Question: I am trying to label white objects in a binary image using MATLAB. Basically, my aim is to detect water bodies in a aerial map image and then convert the cimage to binary and then label the bodies. Here is an image example of my output after detecting the bodies and converting to binary. How can I now possibly create a create rectangle around the white objects and label them with text(using connected components)? Thank you!

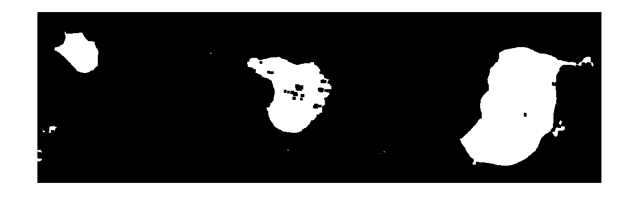
Answer: Try this -
'''
%%// Read in the image file
img = im2bw(imread(FILE));
%%// Get bounding box stats
stats = regionprops(bwlabel(img),'Area','Centroid','Perimeter','BoundingBox');
Boxes=cat(1,stats.BoundingBox);
%%// Placeholder to store the final result
maskm = false(size(img,1),size(img,2));
for k1 = 1:size(Boxes,1)
%%// Initialize a mask representing each bounding box
mask1 = false(size(img,1),size(img,2));
%%// Get the coordinates of the boxes
starty = round(Boxes(k1,1));
stopy = starty+round(Boxes(k1,3))-1;
startx = round(Boxes(k1,2));
stopx = startx+round(Boxes(k1,4))-1;
%%// Finaly create the mask
mask1(startx:stopx,starty:stopy) = true;
maskm = maskm + imdilate(edge(mask1,'sobel'),strel('disk',2));
end
%%// Get the boxes around the original blobs
maskm = maskm + img;
figure,imshow(maskm);
'''

Look into <URL> on how to label the boxes.